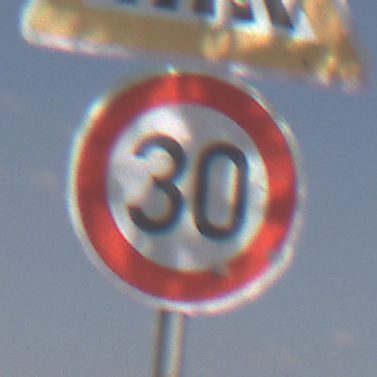
Verkehrszeichen: Geschwindigkeit30
Zusatzzeichen oben: FussgaengerueberwegLinks
Umgebung: Outdoor, Nature
Tageszeit: Midday
Wetter: PartlyCloudy
Licht: Natural
Jahreszeit: NotSpecified
Kontrast: HighContrast